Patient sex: M
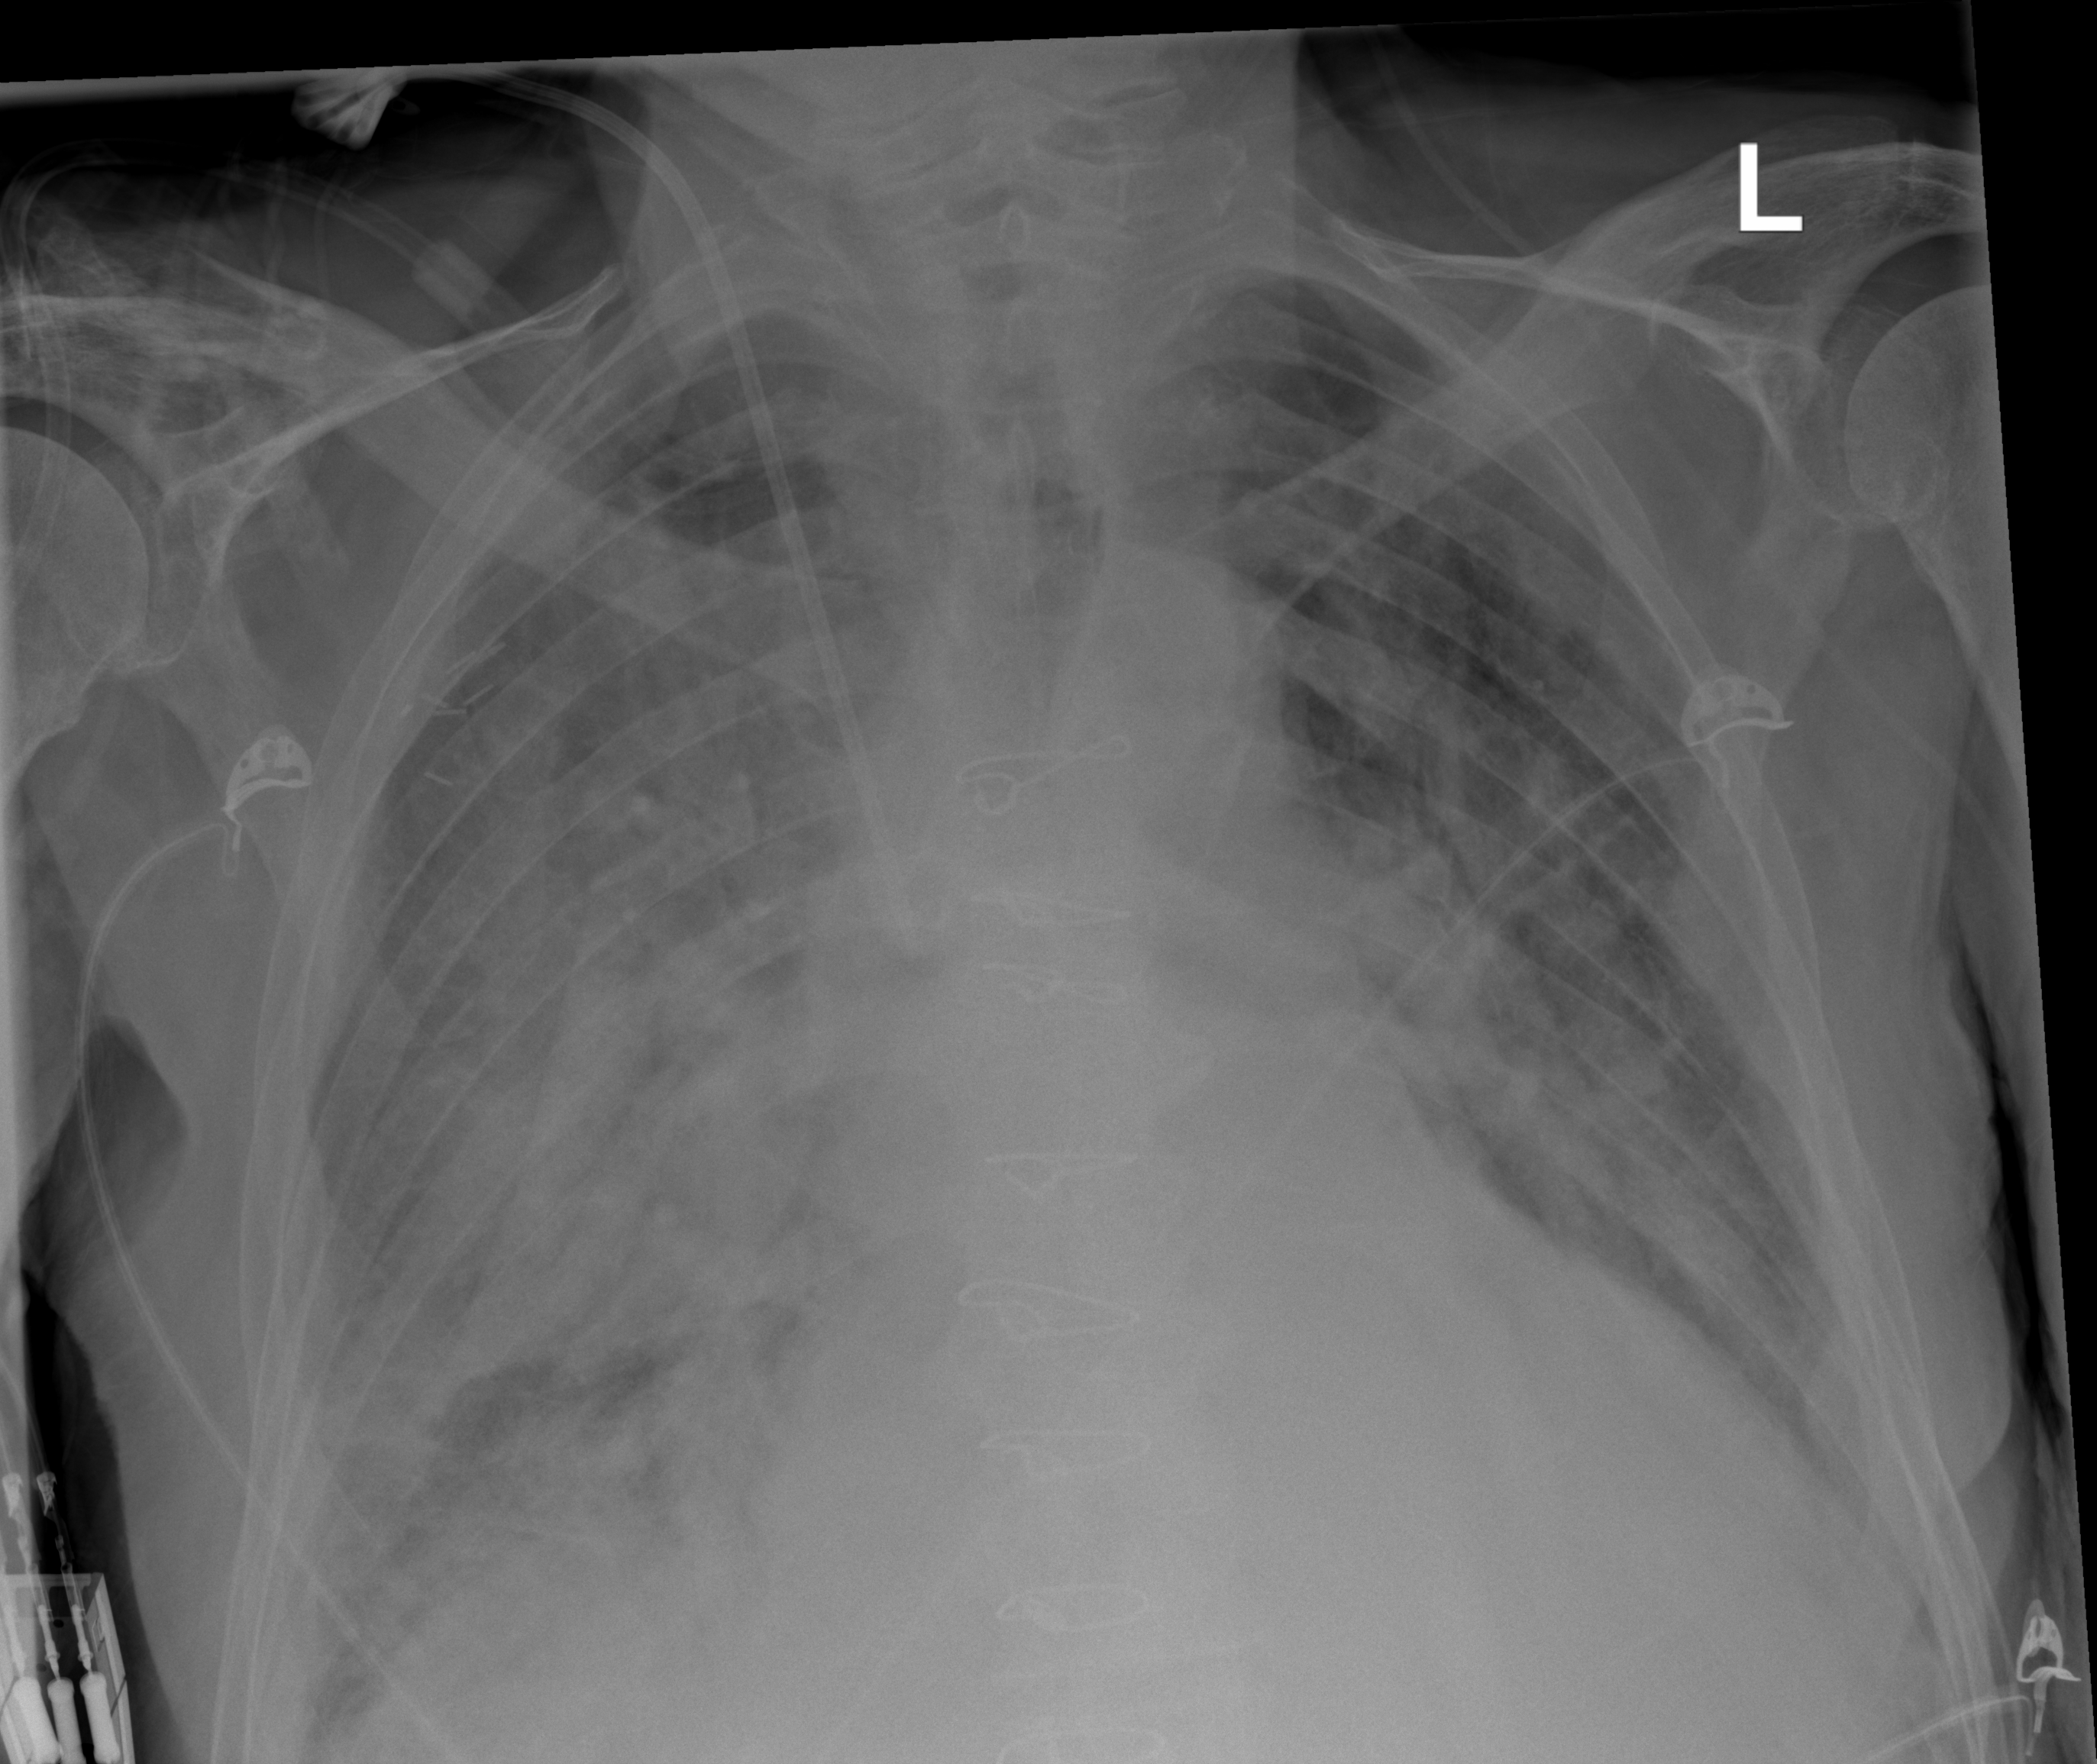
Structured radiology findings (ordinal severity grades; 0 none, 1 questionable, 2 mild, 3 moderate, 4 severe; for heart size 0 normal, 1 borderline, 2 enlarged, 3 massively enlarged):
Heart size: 2
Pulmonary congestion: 3
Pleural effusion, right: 2
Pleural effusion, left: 2
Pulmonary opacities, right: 3
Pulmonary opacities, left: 2
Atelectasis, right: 3
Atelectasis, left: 2